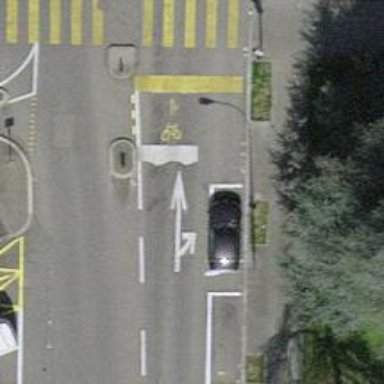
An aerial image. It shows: Road with traffic signals.